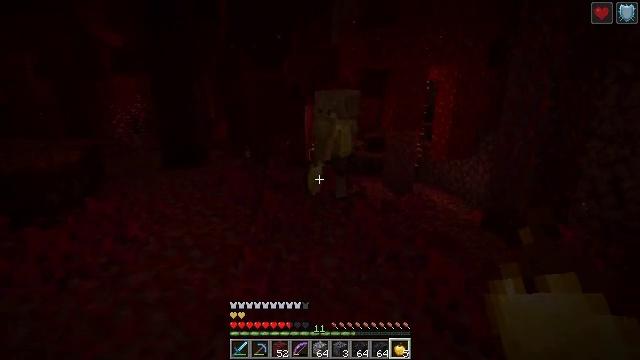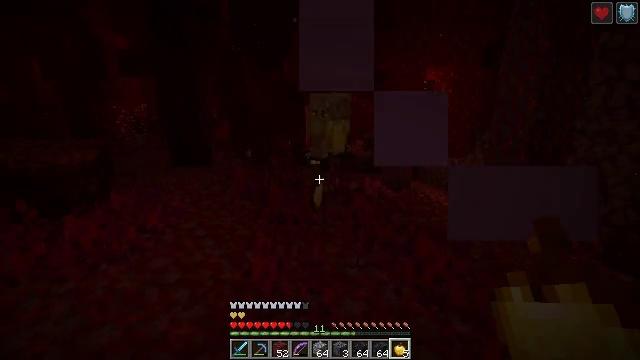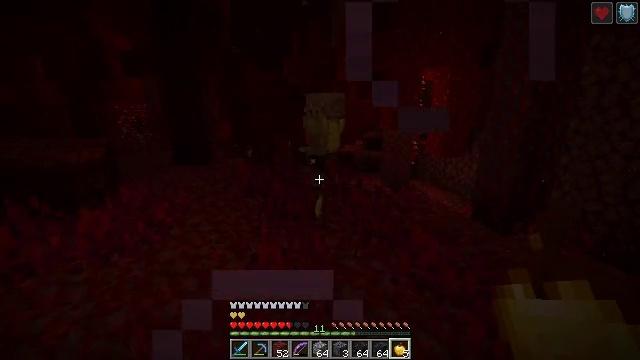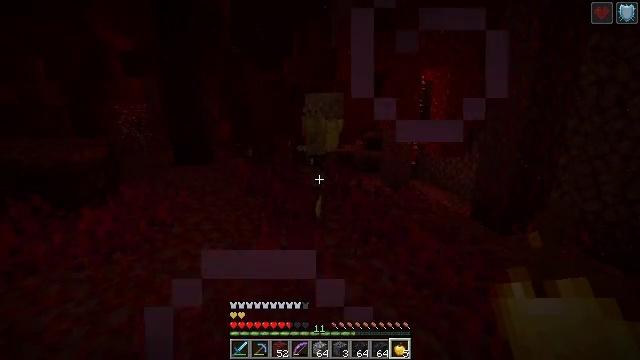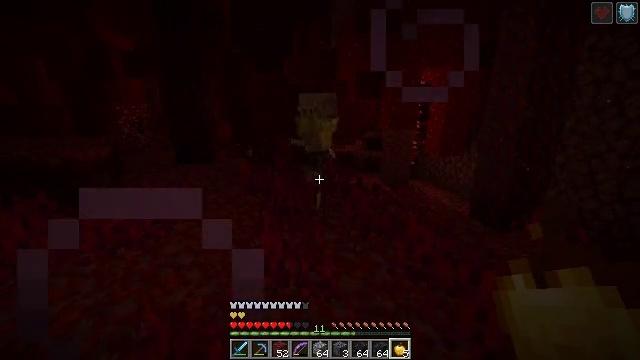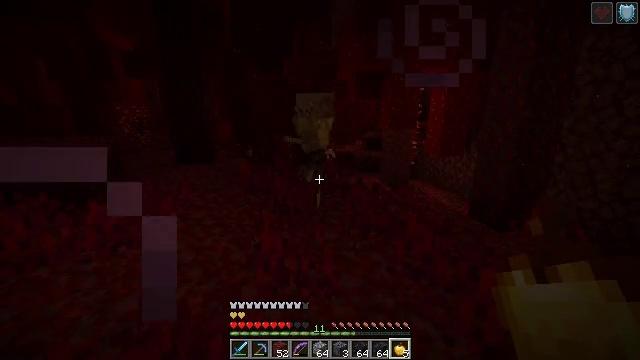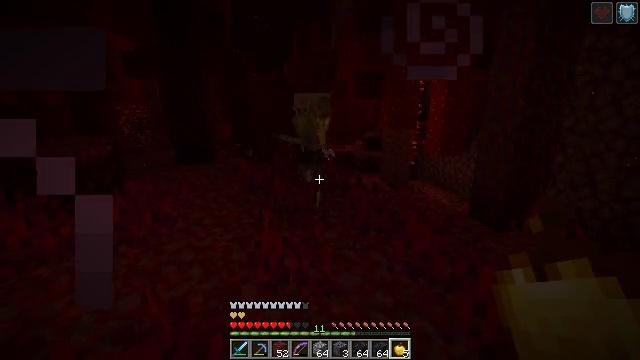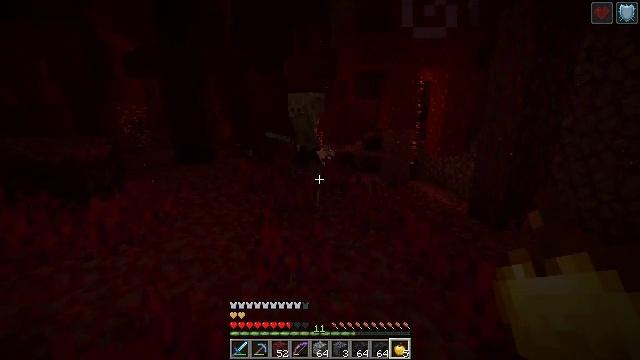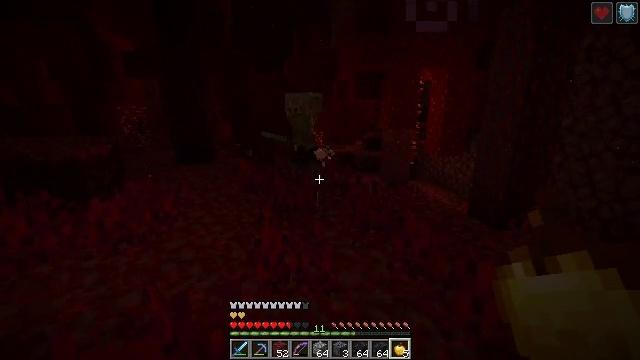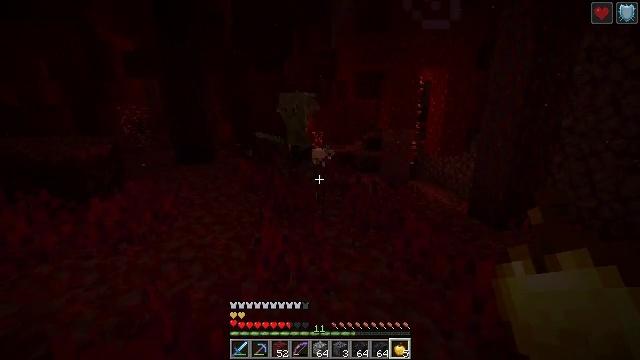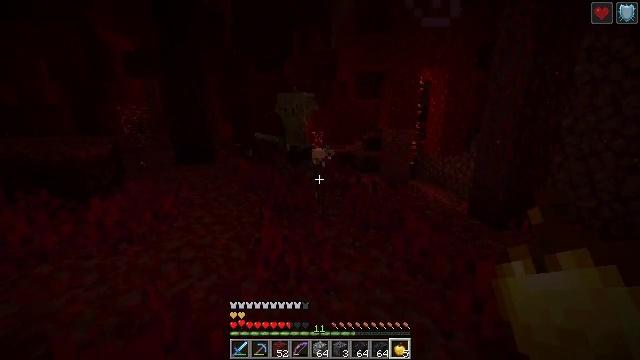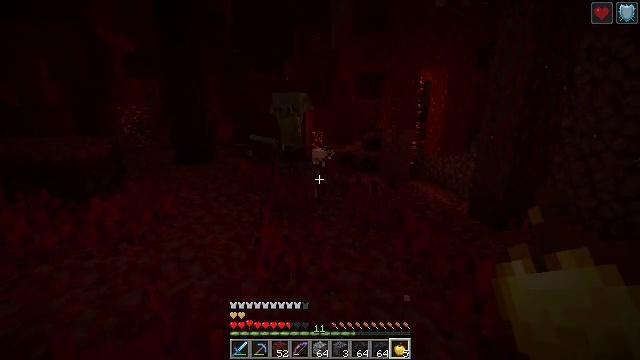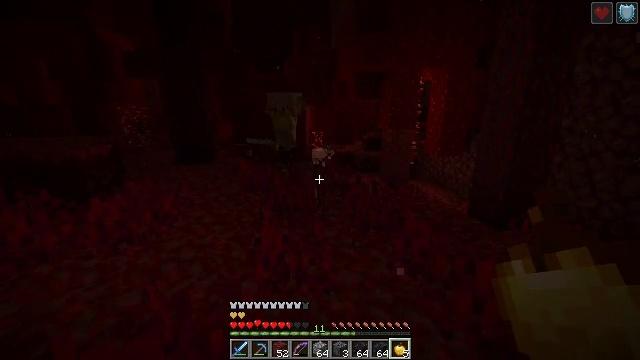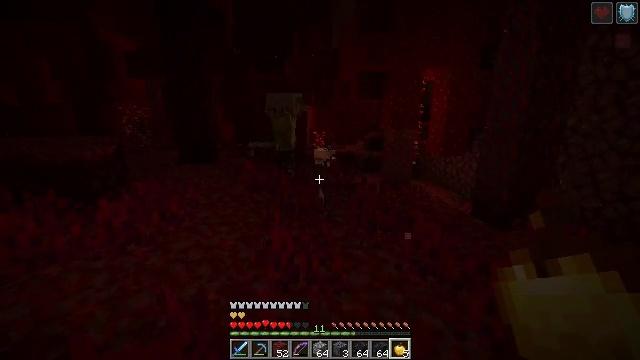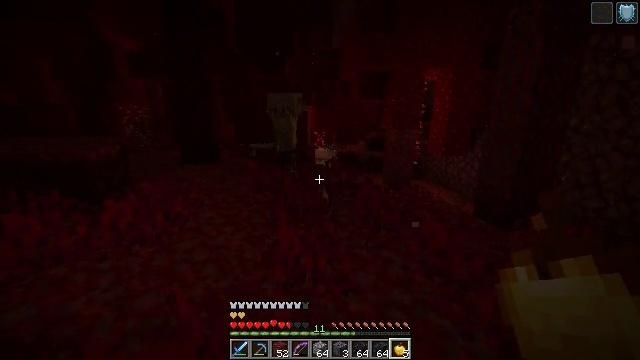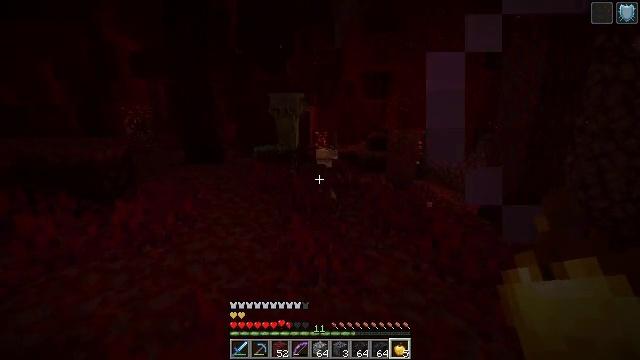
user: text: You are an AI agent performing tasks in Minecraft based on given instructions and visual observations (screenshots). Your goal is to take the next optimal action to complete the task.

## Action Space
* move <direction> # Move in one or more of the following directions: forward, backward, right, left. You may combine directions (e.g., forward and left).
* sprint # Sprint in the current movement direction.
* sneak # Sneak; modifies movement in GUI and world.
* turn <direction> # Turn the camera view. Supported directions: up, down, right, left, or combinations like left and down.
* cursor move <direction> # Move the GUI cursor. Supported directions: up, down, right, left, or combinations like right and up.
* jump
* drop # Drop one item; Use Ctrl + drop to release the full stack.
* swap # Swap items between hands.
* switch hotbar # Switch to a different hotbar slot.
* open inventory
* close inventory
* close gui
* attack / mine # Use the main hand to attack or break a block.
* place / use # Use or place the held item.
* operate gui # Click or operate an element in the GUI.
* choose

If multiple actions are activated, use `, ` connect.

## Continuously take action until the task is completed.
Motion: motion action
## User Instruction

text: Remove a golden apple from the inventory.
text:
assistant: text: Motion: move back
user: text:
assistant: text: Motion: no_op
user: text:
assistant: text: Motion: no_op
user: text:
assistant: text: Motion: no_op
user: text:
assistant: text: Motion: no_op
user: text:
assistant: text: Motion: no_op
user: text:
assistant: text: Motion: no_op
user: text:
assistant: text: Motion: no_op
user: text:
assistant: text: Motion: no_op
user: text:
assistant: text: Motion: no_op
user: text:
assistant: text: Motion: no_op
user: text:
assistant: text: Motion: no_op
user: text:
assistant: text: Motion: move left
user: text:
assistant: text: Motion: move left
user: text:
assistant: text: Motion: move left
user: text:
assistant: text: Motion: move left
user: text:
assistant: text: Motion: move left
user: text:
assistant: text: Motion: move left, turn right
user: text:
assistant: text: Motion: turn right and down
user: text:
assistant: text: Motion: turn right and down
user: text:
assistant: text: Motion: turn right
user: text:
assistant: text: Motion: no_op
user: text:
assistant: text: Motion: no_op
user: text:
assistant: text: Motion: move left
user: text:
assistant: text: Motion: move left
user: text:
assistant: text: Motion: move forward and move left
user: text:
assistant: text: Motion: move forward and move left
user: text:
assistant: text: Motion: move forward and move left
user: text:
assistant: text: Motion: move forward, turn left
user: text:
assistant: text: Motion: turn left